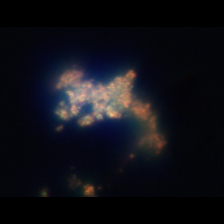
Taxon: Ciliates
Group: Other